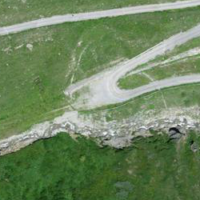
EUNIS habitat code: 26
Species observed at this site:
Campanula scheuchzeri